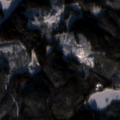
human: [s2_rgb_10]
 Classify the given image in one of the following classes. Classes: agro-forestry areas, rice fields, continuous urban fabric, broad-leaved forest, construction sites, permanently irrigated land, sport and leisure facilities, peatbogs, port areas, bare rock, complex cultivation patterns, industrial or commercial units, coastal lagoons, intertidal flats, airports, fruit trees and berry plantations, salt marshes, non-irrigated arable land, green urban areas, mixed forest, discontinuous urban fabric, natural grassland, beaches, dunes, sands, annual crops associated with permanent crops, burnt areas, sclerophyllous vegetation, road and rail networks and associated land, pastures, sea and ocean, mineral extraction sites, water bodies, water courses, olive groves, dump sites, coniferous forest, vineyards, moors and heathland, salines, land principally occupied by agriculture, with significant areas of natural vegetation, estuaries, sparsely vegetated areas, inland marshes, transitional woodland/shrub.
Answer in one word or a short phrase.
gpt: coniferous forest, mixed forest, transitional woodland/shrub